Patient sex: F
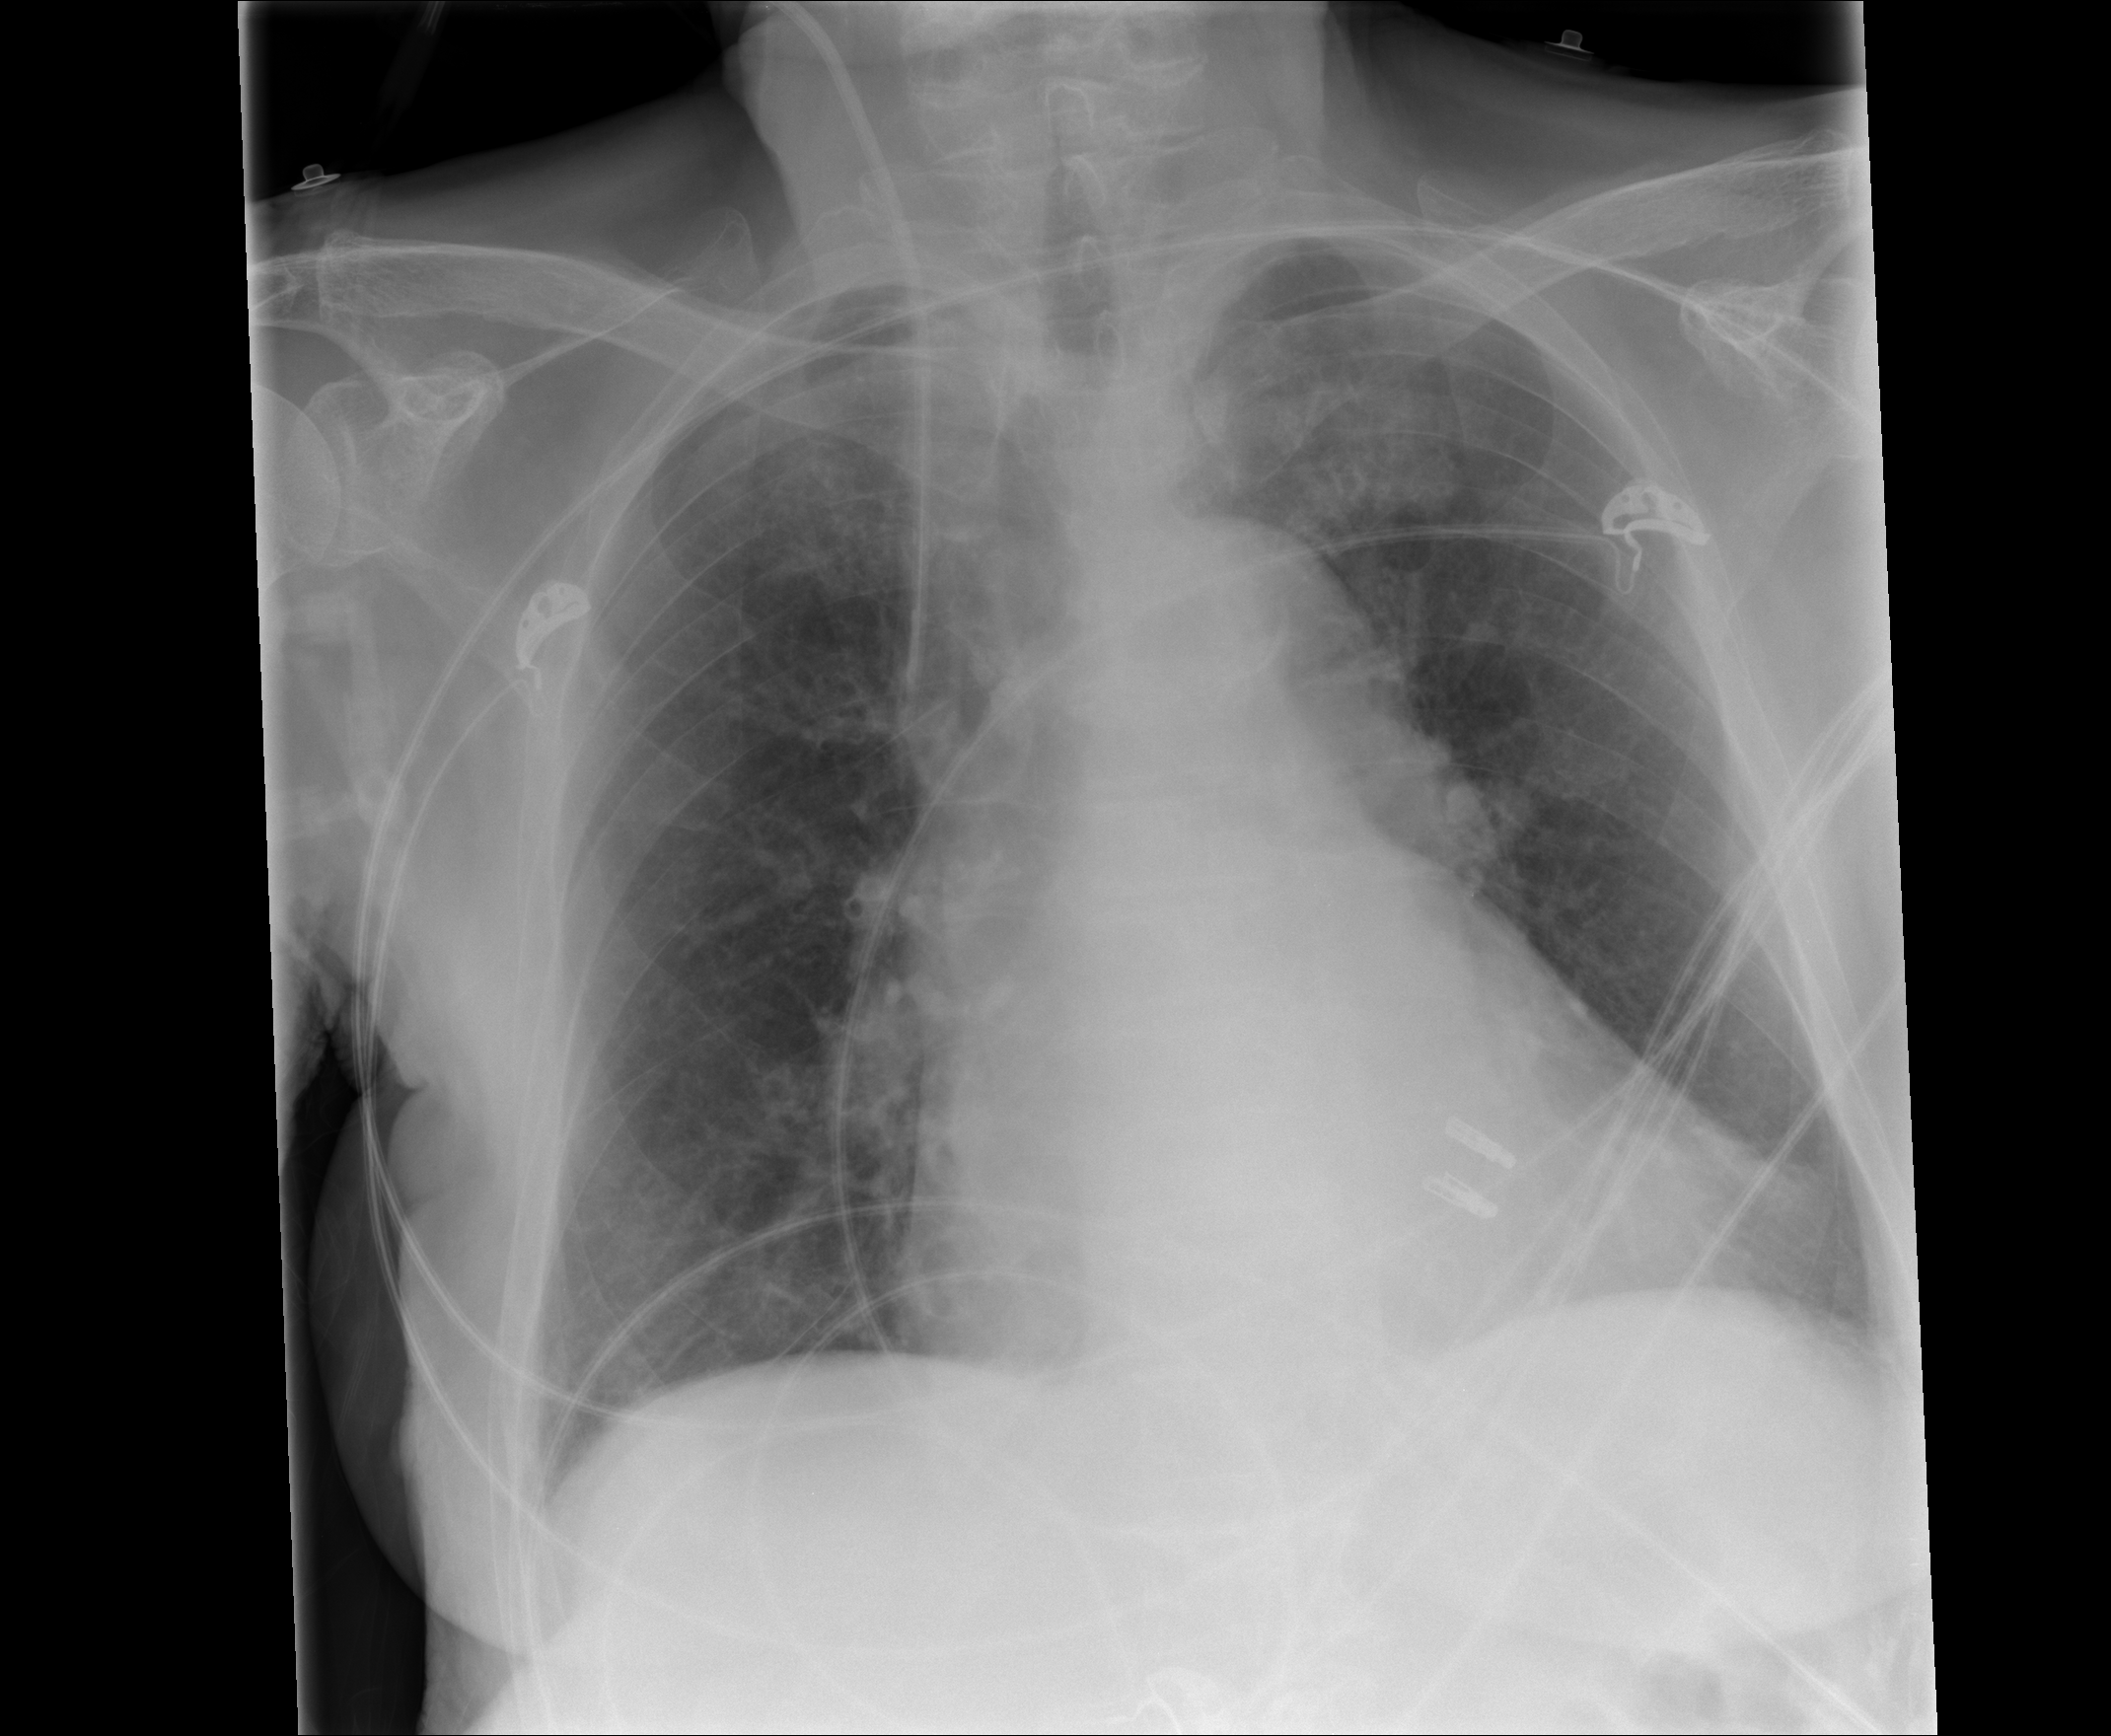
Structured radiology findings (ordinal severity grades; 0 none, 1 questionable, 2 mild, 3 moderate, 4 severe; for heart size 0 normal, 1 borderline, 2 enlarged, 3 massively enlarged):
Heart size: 2
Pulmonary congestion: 2
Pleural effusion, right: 0
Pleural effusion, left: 0
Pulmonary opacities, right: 0
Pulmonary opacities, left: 0
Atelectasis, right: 1
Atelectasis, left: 1